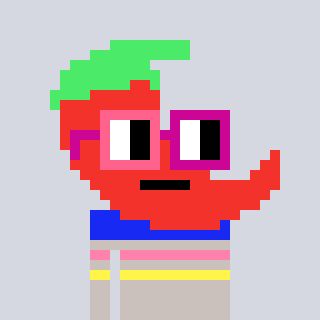
a pixel art character with square pink and red glasses, a chilli-shaped head and a foggrey-colored body on a cool background